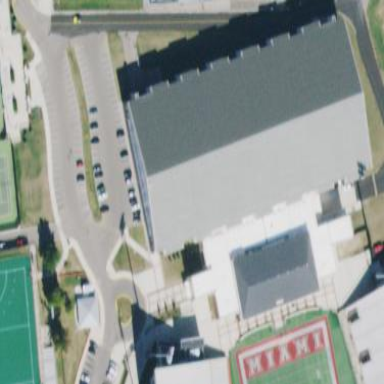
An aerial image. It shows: University building located within sports center.